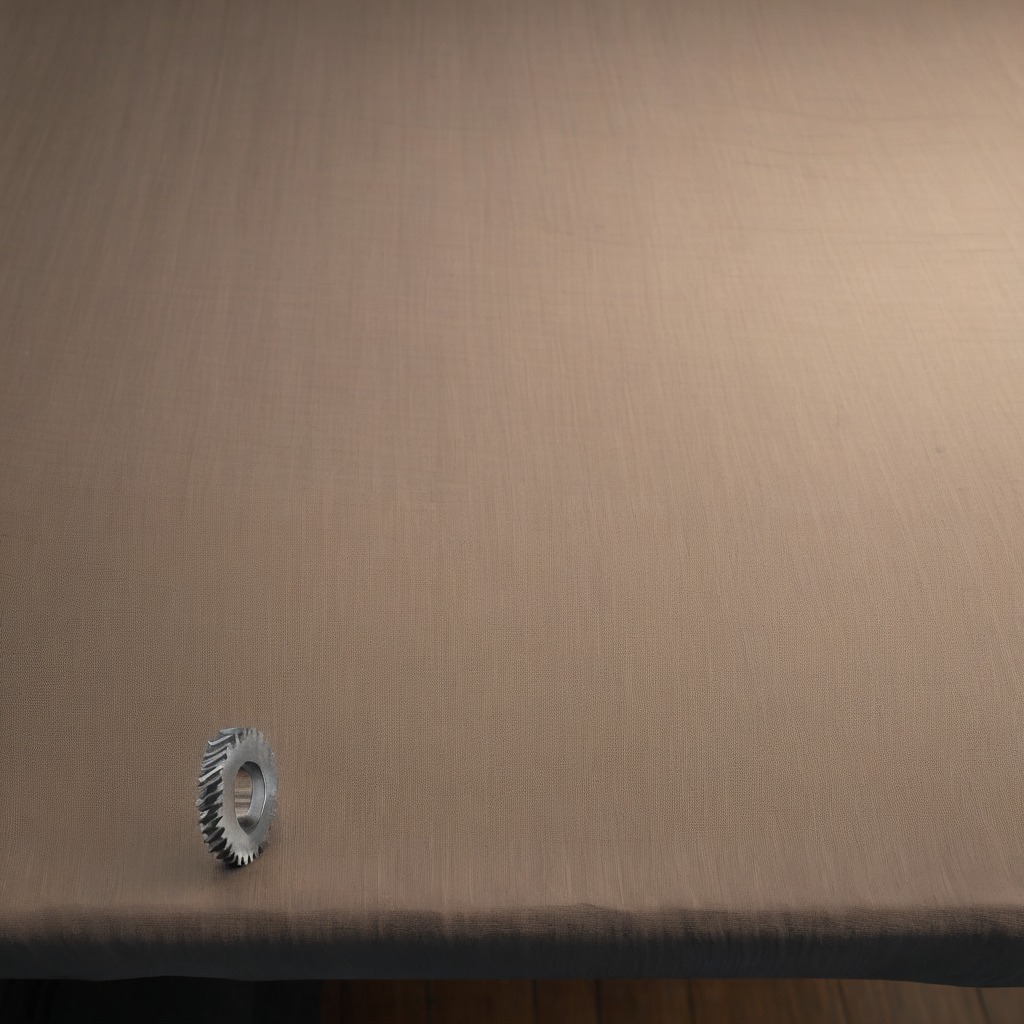
A steel gear with teeth is lying on a wooden table.